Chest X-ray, AP view. Patient: 29 years old, sex M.
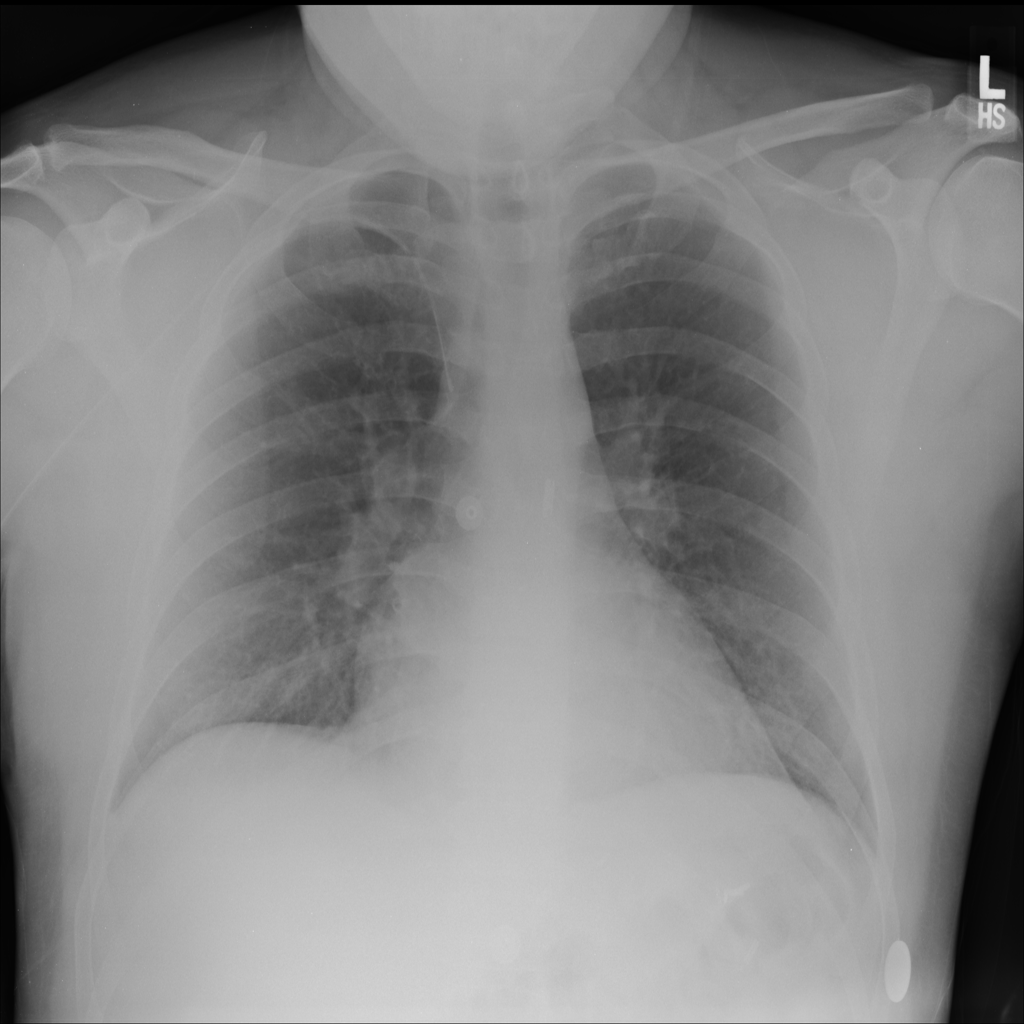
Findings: No Finding